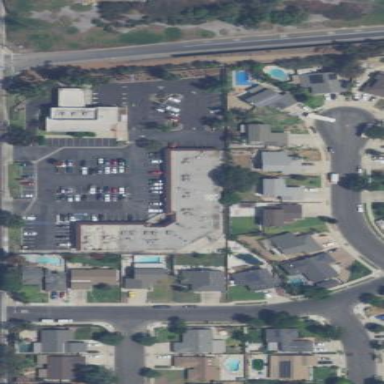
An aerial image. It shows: Retail building.